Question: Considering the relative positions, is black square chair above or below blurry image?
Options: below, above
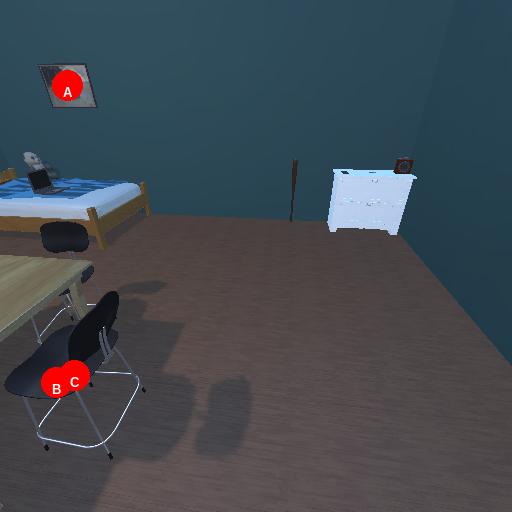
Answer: below